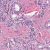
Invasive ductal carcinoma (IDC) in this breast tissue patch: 1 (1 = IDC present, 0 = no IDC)